Aerial crown-view tile of a tropical tree (Barro Colorado Island, Panama), acquired 20240716:
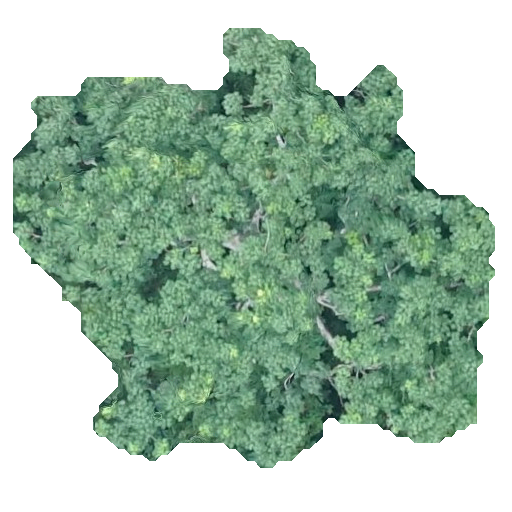
Species: Pseudobombax septenatum
GBIF accepted scientific name: Pseudobombax septenatum
Crown area: 230.638 m²